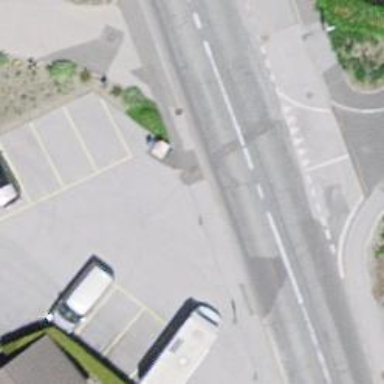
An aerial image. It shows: Parking aisle designated as service road.